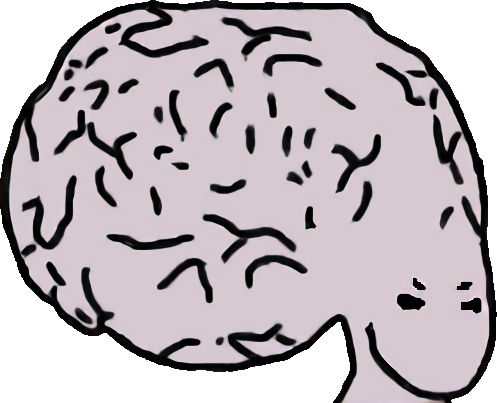
Label: 5_Brainiak